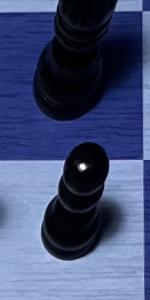
Label: Pawn_Black